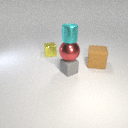
small gray rubber cube to the left of large brown rubber cube